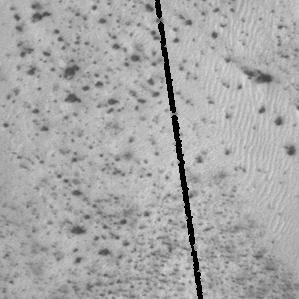
Label: frost